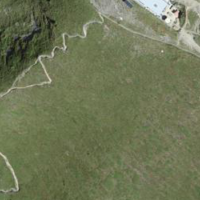
EUNIS habitat code: 23
Species observed at this site:
Traunsteinera globosa